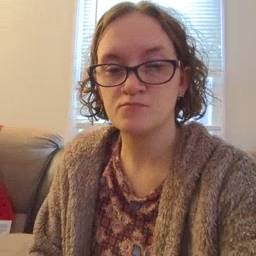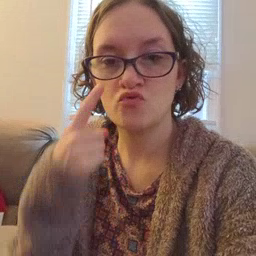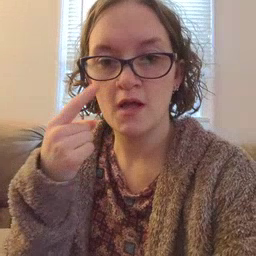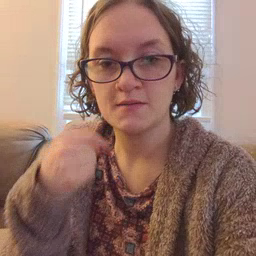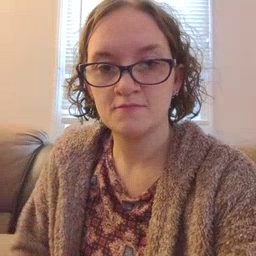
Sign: cry